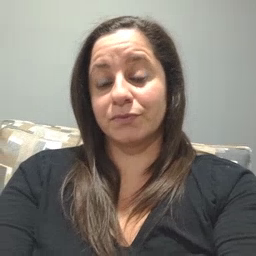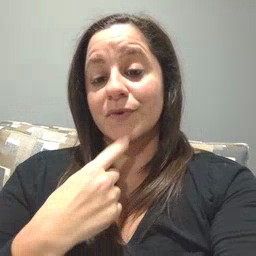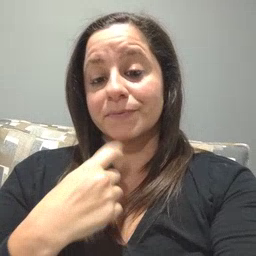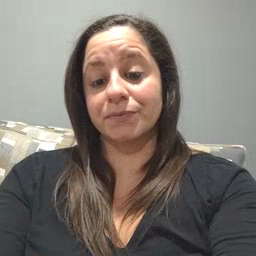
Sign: red